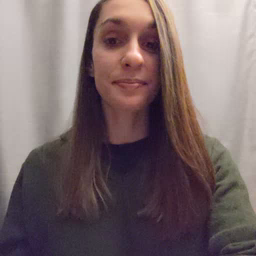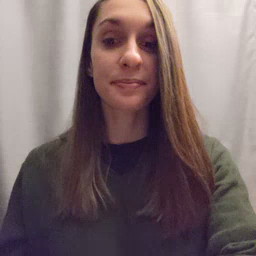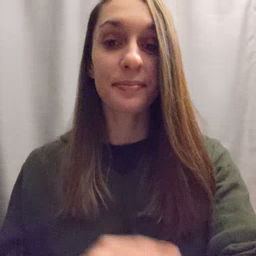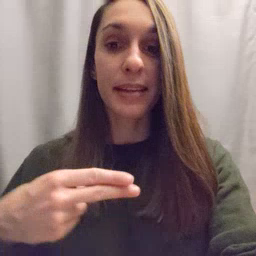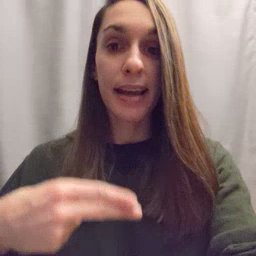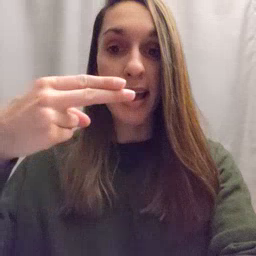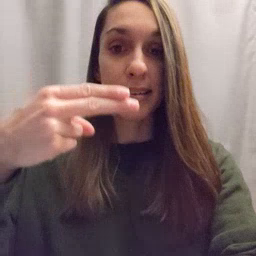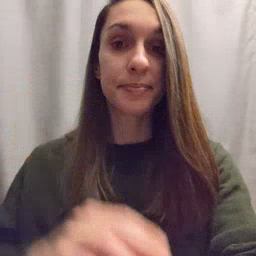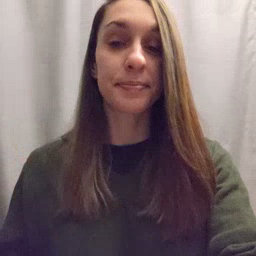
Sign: high